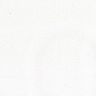
Metastatic tissue present: no